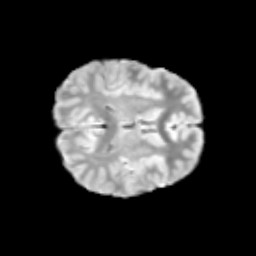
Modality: T2w
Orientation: axial
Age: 11
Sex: male
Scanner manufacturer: siemens
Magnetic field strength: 3 T
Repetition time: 3.8 s
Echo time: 0.07 s